Field crop: maize
Growth stage: 2
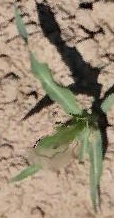
Species: maize